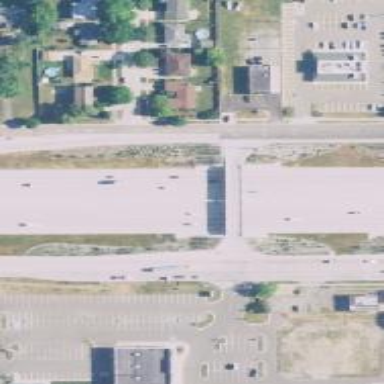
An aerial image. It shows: Secondary link road crossing over bridge.